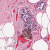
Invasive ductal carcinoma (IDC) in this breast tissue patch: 0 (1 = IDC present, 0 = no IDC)